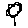
Label: flower